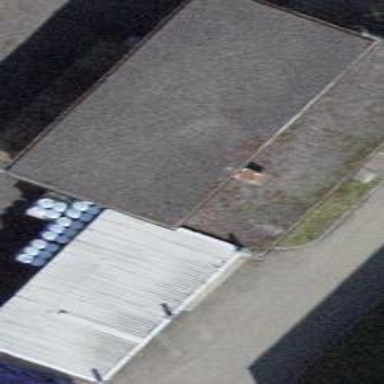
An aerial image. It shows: Warehouse building.